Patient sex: F
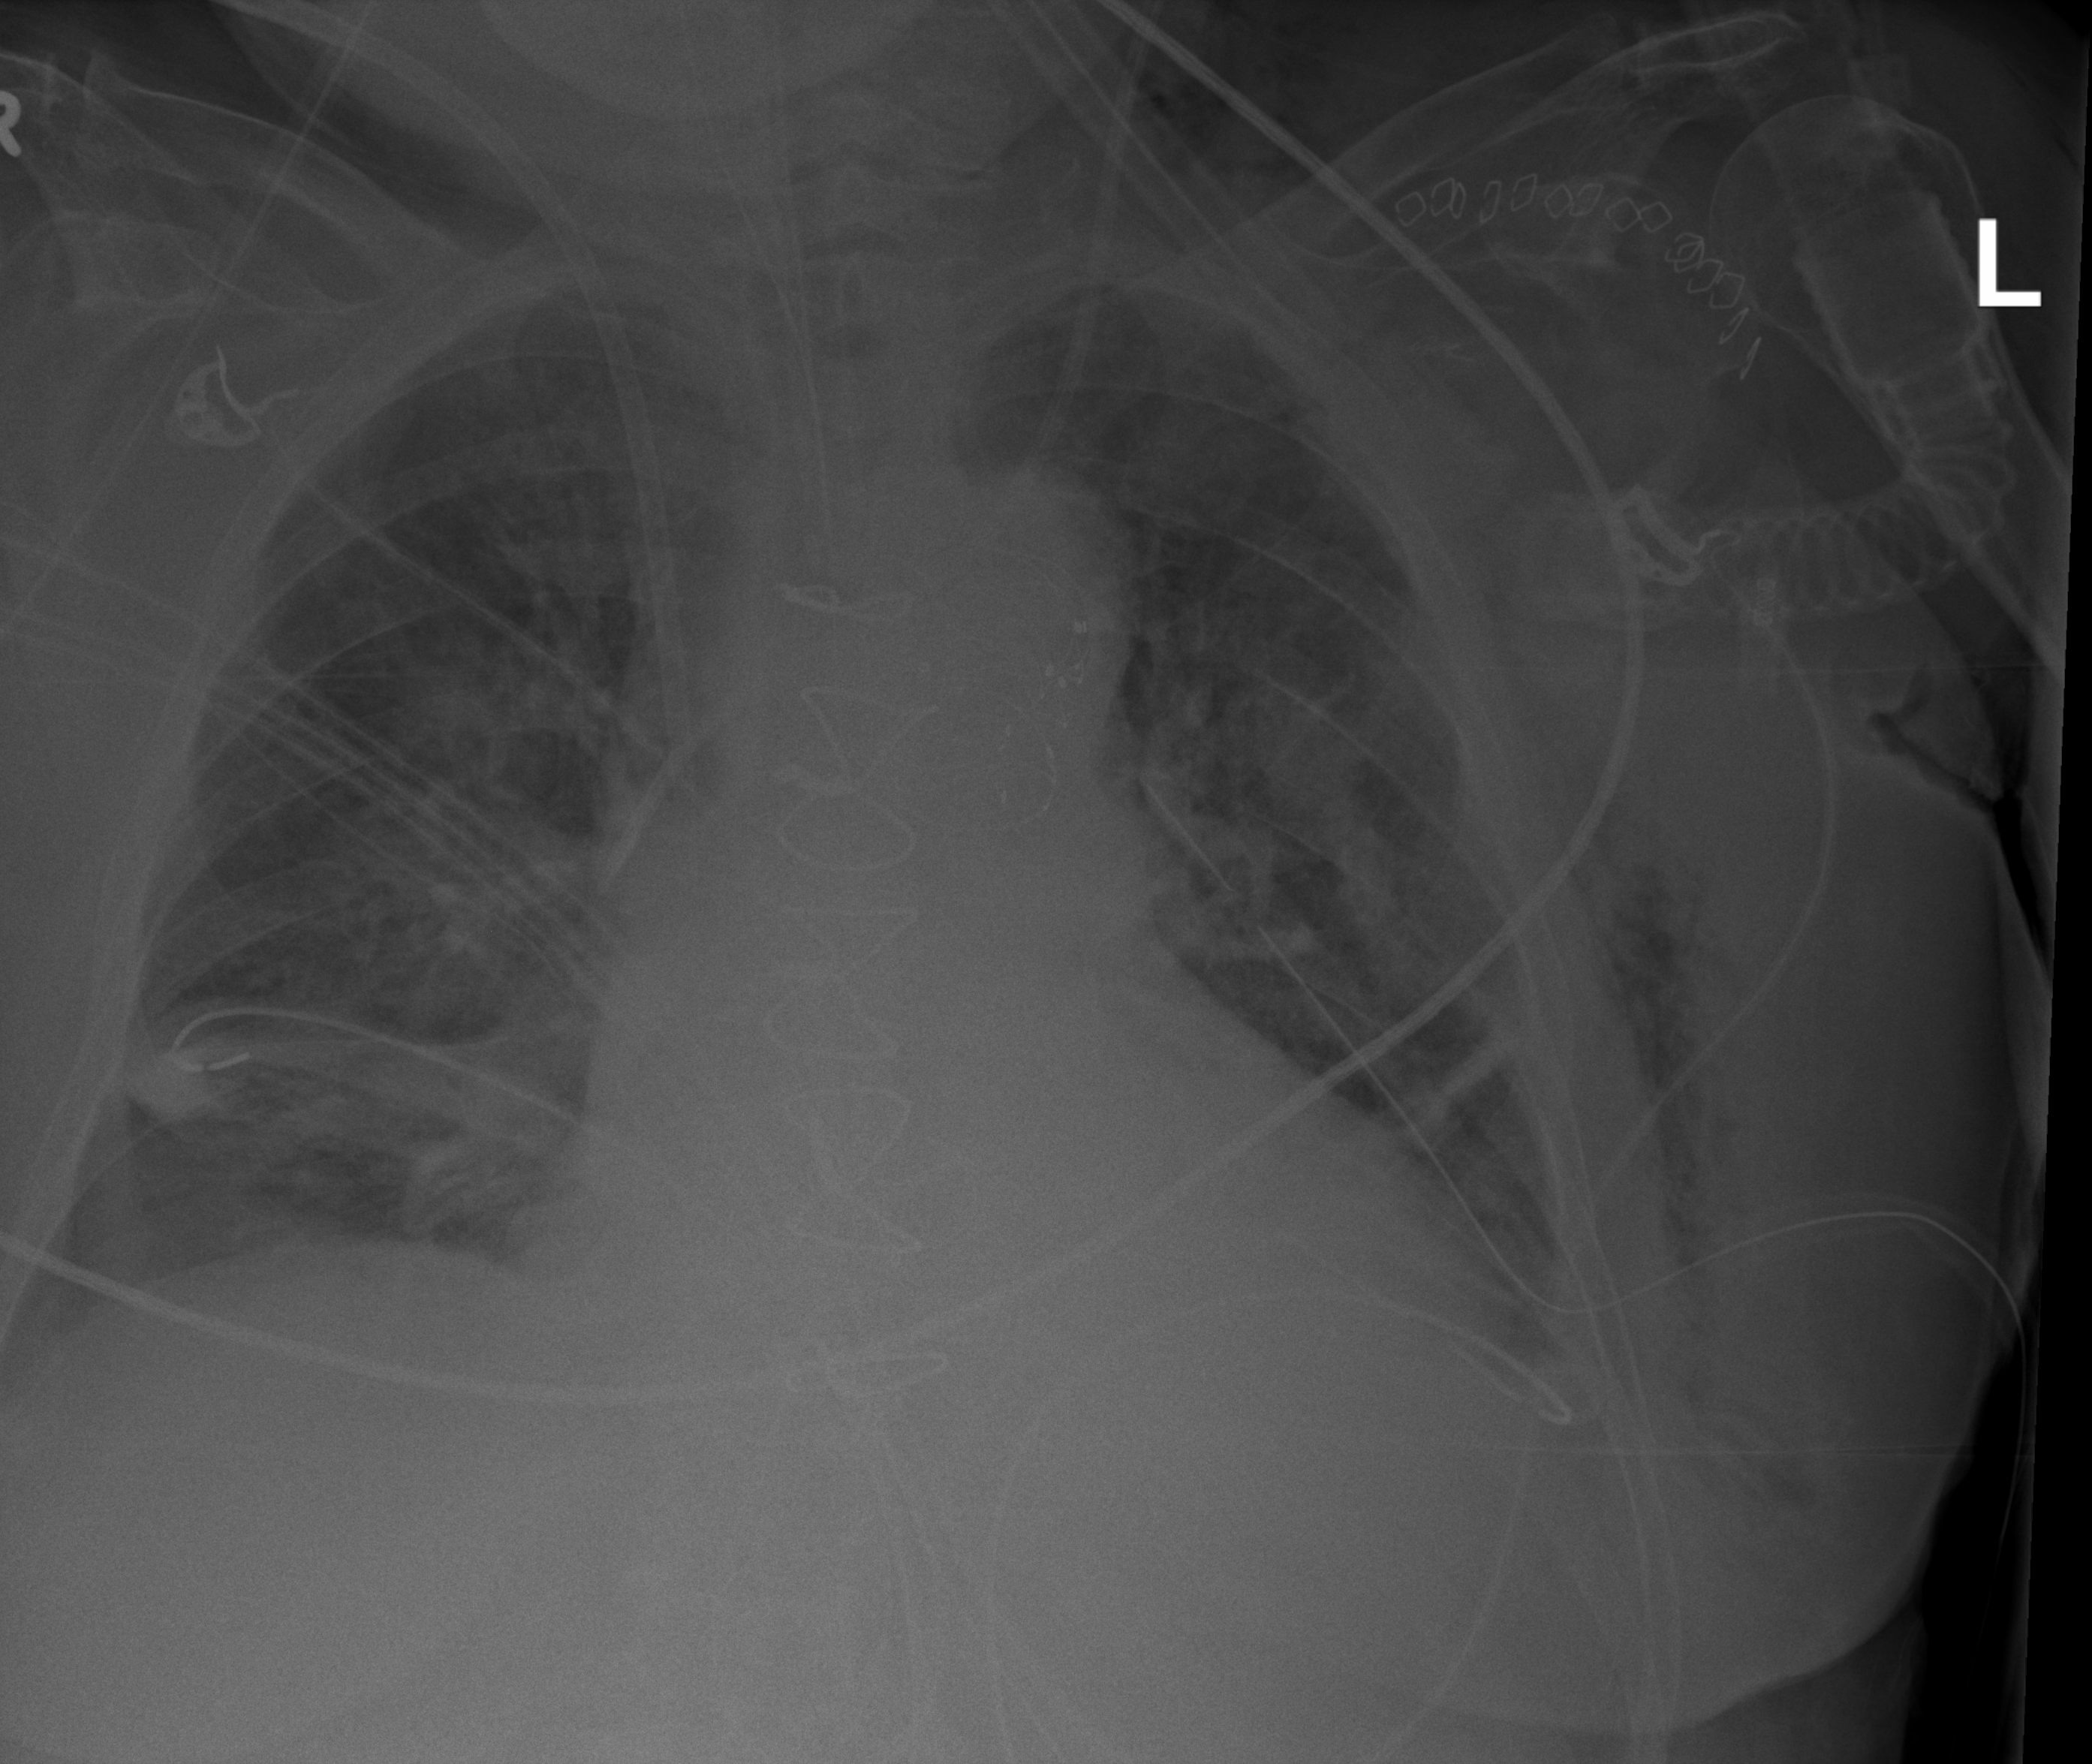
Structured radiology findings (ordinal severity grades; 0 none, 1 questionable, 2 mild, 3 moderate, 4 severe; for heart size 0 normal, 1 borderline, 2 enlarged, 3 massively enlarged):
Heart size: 2
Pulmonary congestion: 3
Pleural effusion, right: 2
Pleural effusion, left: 2
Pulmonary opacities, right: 3
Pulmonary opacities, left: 3
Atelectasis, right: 2
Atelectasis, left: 2